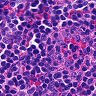
Metastatic tissue present: no